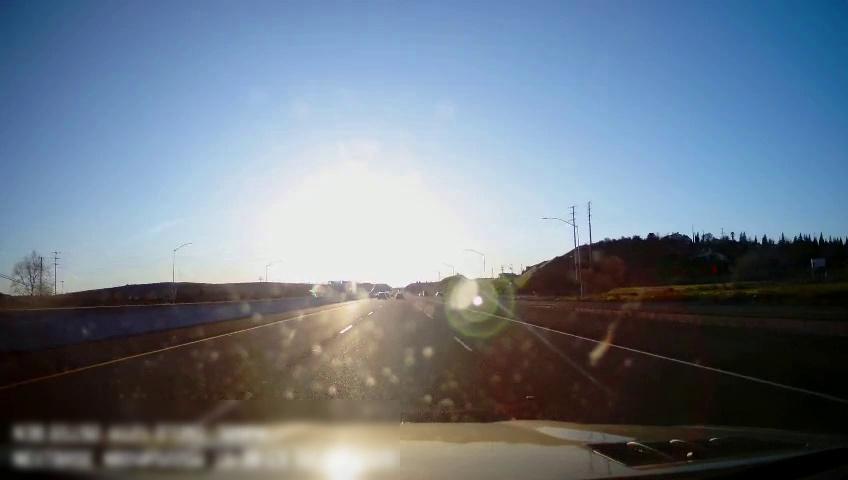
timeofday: Day
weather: Sunny
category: Drivable Space
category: Drivable Space
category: Lanes | Current Lane
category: Lanes | Current Lane
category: Lanes | Alternate Lane
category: Lanes | Alternate Lane